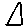
Label: triangle